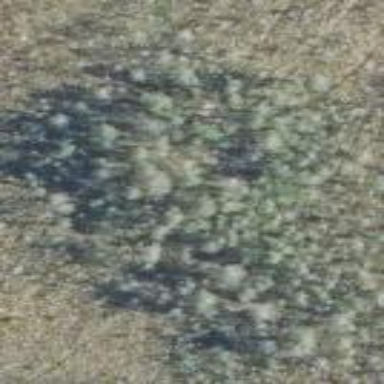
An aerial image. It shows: Forest dominated by needle-leaved trees.